Question: I'm quite new with Jface, and right now I'm facing a problem with the last column in a table. Take a look at the next screenshot:

As you can see, the last column gets oversized when the application is initiated, and I can't fix that, no matter what! Below you can see the View code:
'''
package de.vogella.jface.tableviewer;
import org.eclipse.jface.viewers.ArrayContentProvider;
import org.eclipse.jface.viewers.ColumnLabelProvider;
import org.eclipse.jface.viewers.TableViewer;
import org.eclipse.jface.viewers.TableViewerColumn;
import org.eclipse.swt.SWT;
import org.eclipse.swt.graphics.Image;
import org.eclipse.swt.layout.GridData;
import org.eclipse.swt.layout.GridLayout;
import org.eclipse.swt.widgets.Composite;
import org.eclipse.swt.widgets.Label;
import org.eclipse.swt.widgets.Table;
import org.eclipse.swt.widgets.TableColumn;
import org.eclipse.swt.widgets.Text;
import org.eclipse.ui.part.ViewPart;
import de.vogella.jface.tableviewer.model.CenterImageLabelProvider;
import de.vogella.jface.tableviewer.model.ModelProvider;
import de.vogella.jface.tableviewer.model.Person;
public class View extends ViewPart {
public static final String ID = "de.vogella.jface.tableviewer.view";
private TableViewer viewer;
// static fields to hold the images
private static final Image CHECKED = Activator.getImageDescriptor(
"icons/checked.gif").createImage();
private static final Image UNCHECKED = Activator.getImageDescriptor(
"icons/unchecked.gif").createImage();
public void createPartControl(Composite parent) {
GridLayout layout = new GridLayout(2, false);
parent.setLayout(layout);
Label searchLabel = new Label(parent, SWT.NONE);
searchLabel.setText("Search: ");
final Text searchText = new Text(parent, SWT.BORDER | SWT.SEARCH);
searchText.setLayoutData(new GridData(GridData.GRAB_HORIZONTAL
| GridData.HORIZONTAL_ALIGN_FILL));
createViewer(parent);
}
private void createViewer(Composite parent) {
viewer = new TableViewer(parent, SWT.MULTI | SWT.H_SCROLL
| SWT.V_SCROLL | SWT.FULL_SELECTION | SWT.BORDER);
createColumns(parent, viewer);
final Table table = viewer.getTable();
table.setHeaderVisible(true);
table.setLinesVisible(true);
viewer.setContentProvider(new ArrayContentProvider());
// get the content for the viewer, setInput will call getElements in the
// contentProvider
viewer.setInput(ModelProvider.INSTANCE.getPersons());
// make the selection available to other views
getSite().setSelectionProvider(viewer);
// set the sorter for the table
// define layout for the viewer
GridData gridData = new GridData();
gridData.verticalAlignment = GridData.FILL;
gridData.horizontalSpan = 2;
gridData.grabExcessHorizontalSpace = true;
gridData.grabExcessVerticalSpace = true;
gridData.horizontalAlignment = GridData.FILL;
viewer.getControl().setLayoutData(gridData);
}
public TableViewer getViewer() {
return viewer;
}
// create the columns for the table
private void createColumns(final Composite parent, final TableViewer viewer) {
String[] titles = { "First name", "Last name", "Gender", "Married", "Age" };
int[] bounds = { 100, 100, 100, 100, 100 };
// first column is for the first name
TableViewerColumn col = createTableViewerColumn(titles[0], bounds[0], 0);
col.setLabelProvider(new ColumnLabelProvider() {
@Override
public String getText(Object element) {
Person p = (Person) element;
return p.getFirstName();
}
});
// second column is for the last name
col = createTableViewerColumn(titles[1], bounds[1], 1);
col.setLabelProvider(new ColumnLabelProvider() {
@Override
public String getText(Object element) {
Person p = (Person) element;
return p.getLastName();
}
});
// now the gender
col = createTableViewerColumn(titles[2], bounds[2], 2);
col.setLabelProvider(new ColumnLabelProvider() {
@Override
public String getText(Object element) {
Person p = (Person) element;
return p.getGender();
}
});
// now the status married
col = createTableViewerColumn(titles[3], bounds[3], 3);
col.setLabelProvider(new CenterImageLabelProvider() {
@Override
public Image getImage(Object element) {
if (((Person) element).isMarried()) {
return CHECKED;
}
else {
return UNCHECKED;
}
}
});
// now the age
col = createTableViewerColumn(titles[4], bounds[4], 4);
col.setLabelProvider(new ColumnLabelProvider() {
@Override
public String getText(Object element) {
Person p = (Person) element;
return p.getAge().toString();
}
});
}
private TableViewerColumn createTableViewerColumn(String title,
int bound, final int colNumber) {
final TableViewerColumn viewerColumn = new TableViewerColumn(viewer,
SWT.CENTER);
final TableColumn column = viewerColumn.getColumn();
column.setText(title);
column.setWidth(bound);
column.setResizable(true);
column.setMoveable(true);
return viewerColumn;
}
public void setFocus() {
viewer.getControl().setFocus();
}
}
'''
How can I fix this?
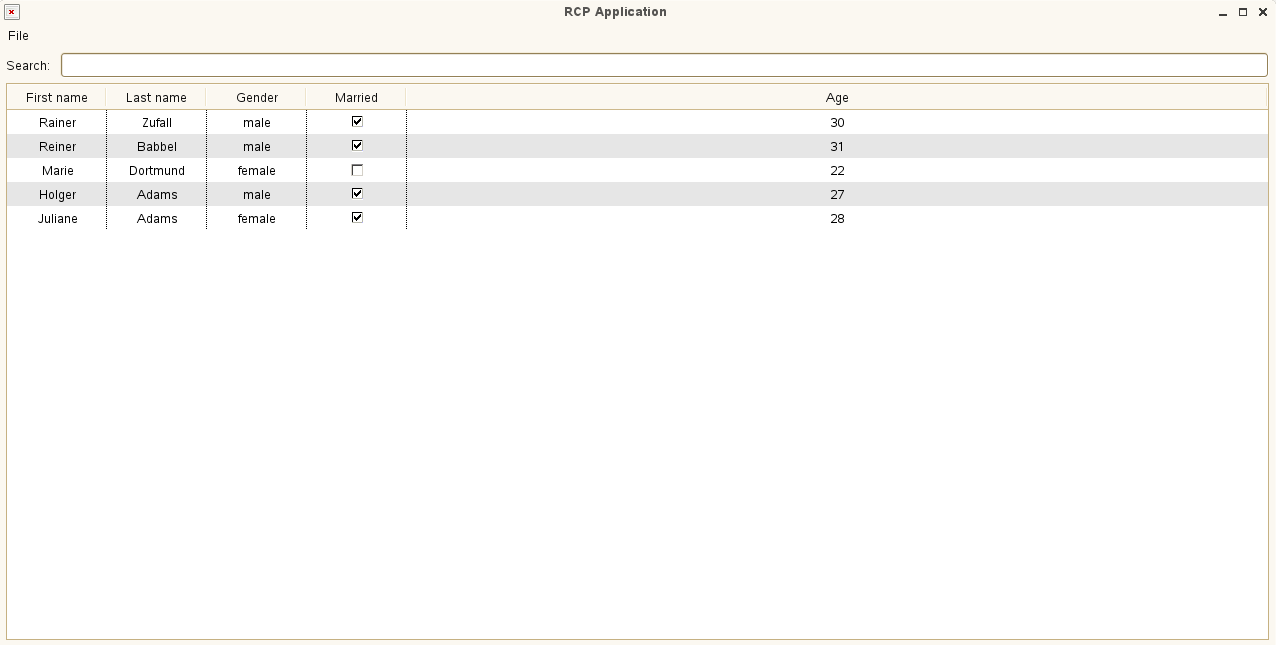
Answer: Your layout on the viewer:
'''
GridData gridData = new GridData();
gridData.verticalAlignment = GridData.FILL;
gridData.horizontalSpan = 2;
gridData.grabExcessHorizontalSpace = true;
gridData.grabExcessVerticalSpace = true;
gridData.horizontalAlignment = GridData.FILL;
viewer.getControl().setLayoutData(gridData);
'''
says that you want the viewer to use all the available horizontal space, so the viewer has had to resize the last column to make this happen.
Use
'''
gridData.grabExcessHorizontalSpace = false;
gridData.horizontalAlignment = GridData.BEGINNING;
'''
to not grab the extra space.
Alternatively to fill the space available leave the GridData alone and use 'TableLayout' and 'ColumnWeightData', something like:
'''
TableLayout tableLayout = new TableLayout();
table.setLayout(tableLayout);
...
... don't call column.setWidth replace with:
tableLayout.addColumnData(new ColumnWeightData(nnn));
'''
'nnn' is a number you choose for each column and is the 'weight' used to calculate the width of the column.